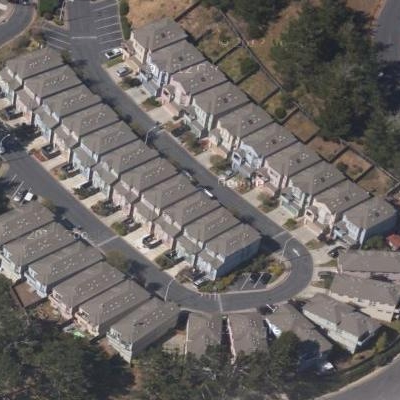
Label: fResident